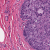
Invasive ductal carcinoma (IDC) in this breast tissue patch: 0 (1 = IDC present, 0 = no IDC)